Question: I am working on an application where I am adding a record with fields like product, term, location, bid, offer etc into database table using text boxes in a table row. I am using OData and knockout Js to perform insertion and updating. I have the following code which pushes data into table using OData.
'''
self.add = function (canadiancrude) {
var payload = {
Term: "Term", Product: "Product" , Location: "Location", Pipeline: "Pipeline",
BidCP: "Bid CP", BidVolume: "Bid Volume", Index: "Index", Bid: "0.0", Offer: "0.0",
OfferVolume:"Offer Volume", OfferCP:"Offer CP"
};
$.ajax({
url: '/odata/Canadiancrudes',
type: 'POST',
// data: ko.toJSON(payload),
data: JSON.stringify(payload),
contentType: 'application/json',
dataType: 'json'
});}
'''
'''
protected override CanadianCrude CreateEntity(CanadianCrude entity) {
var newCanadianCrude = db.CanadianCrudes.Add(entity);
db.SaveChanges(); return newCanadianCrude;}
'''
> Now I want to add another record but with the same product and different remaining fields under the parent record as an hierarchy in the UI when I click on add (the plus sign image in the picture) rather than adding an entire row at the bottom as shown in the screenshot.

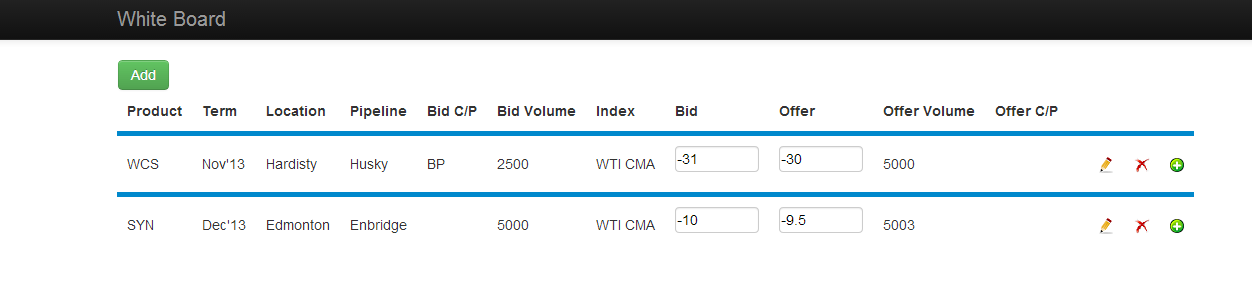
Answer: I got answer to the question myself
'''
self.copy = function (canadiancrude) {
var payload = {
Id: canadiancrude.Id, Term: "", Product: canadiancrude.Product, Location: "", Pipeline: "",
BidCP: "", BidVolume: "", Index: "", Bid: "0.0", Offer: "0.0",
OfferVolume: "", OfferCP: ""
};
$.ajax({
url: '/odata/Canadiancrudes',
type: 'POST',
// data: ko.toJSON(payload),
data: JSON.stringify(payload),
contentType: 'application/json',
dataType: 'json'
});
}
'''